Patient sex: F
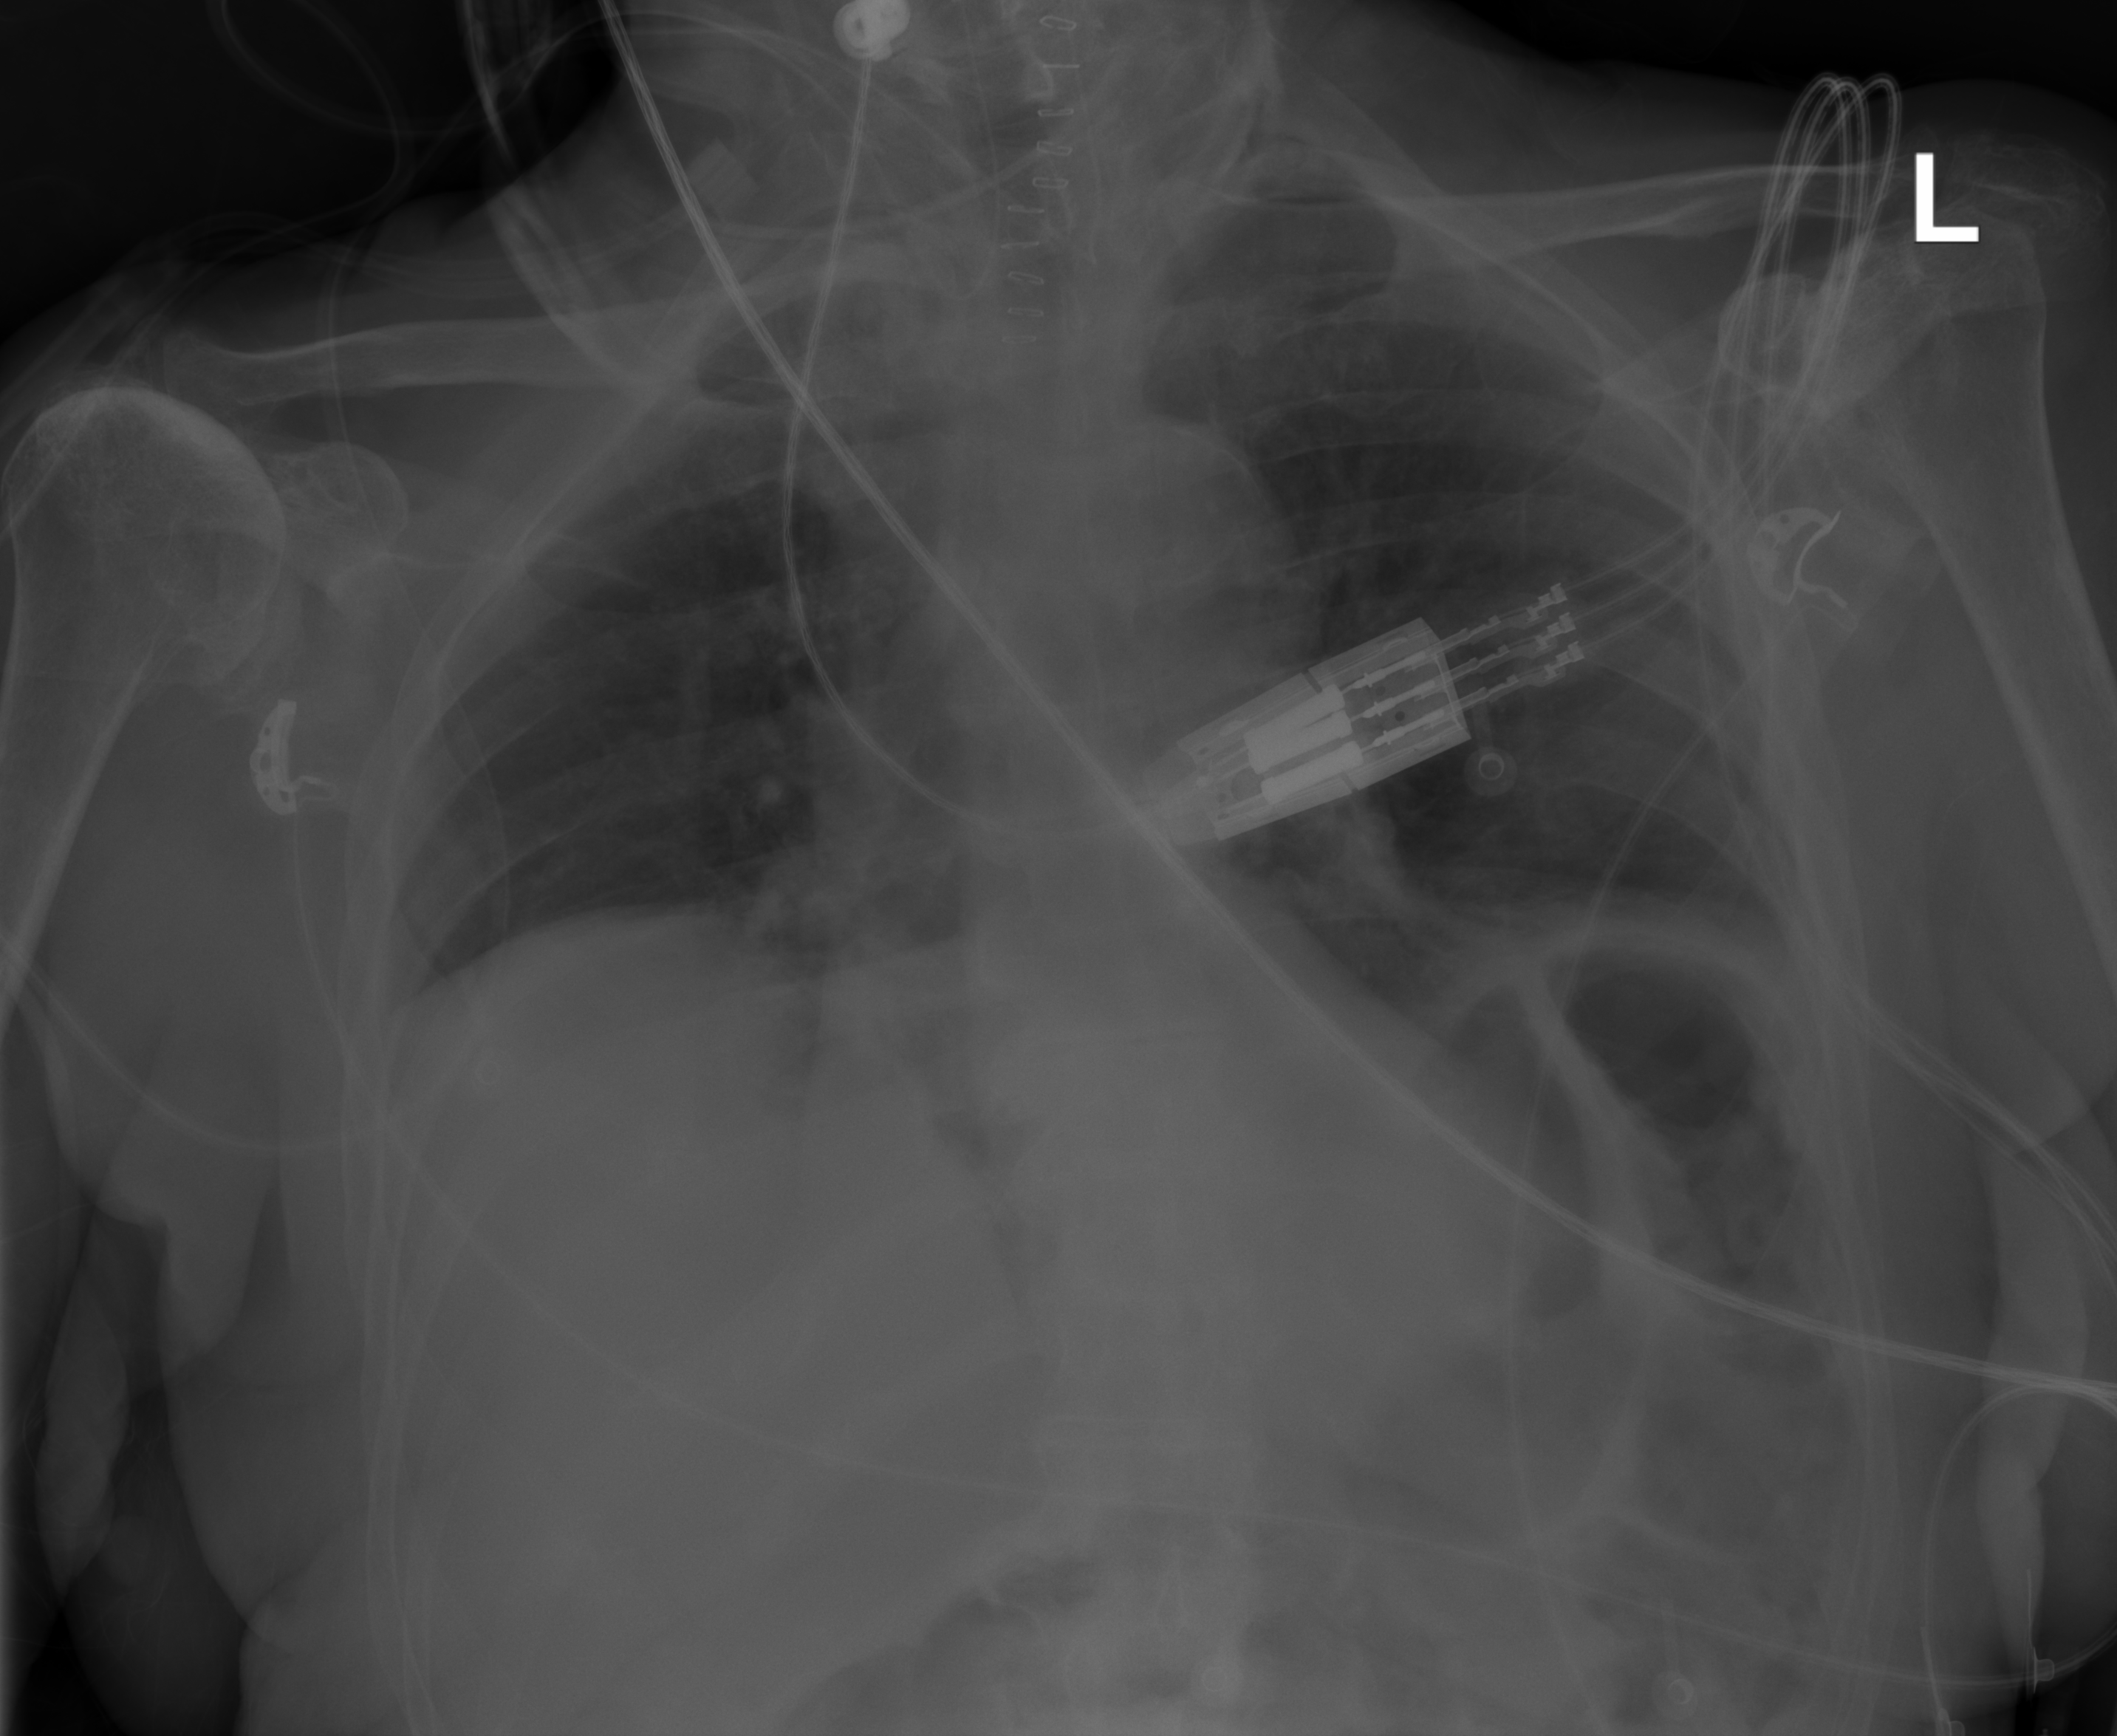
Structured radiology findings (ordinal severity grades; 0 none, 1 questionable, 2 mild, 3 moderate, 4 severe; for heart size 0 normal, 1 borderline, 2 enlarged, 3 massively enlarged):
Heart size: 0
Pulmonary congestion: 0
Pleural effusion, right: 0
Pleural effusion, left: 0
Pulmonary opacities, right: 0
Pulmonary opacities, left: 0
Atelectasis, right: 0
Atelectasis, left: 2